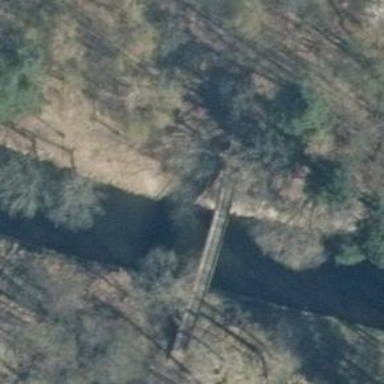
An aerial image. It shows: There is bridge in the image.